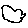
Label: cloud